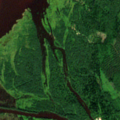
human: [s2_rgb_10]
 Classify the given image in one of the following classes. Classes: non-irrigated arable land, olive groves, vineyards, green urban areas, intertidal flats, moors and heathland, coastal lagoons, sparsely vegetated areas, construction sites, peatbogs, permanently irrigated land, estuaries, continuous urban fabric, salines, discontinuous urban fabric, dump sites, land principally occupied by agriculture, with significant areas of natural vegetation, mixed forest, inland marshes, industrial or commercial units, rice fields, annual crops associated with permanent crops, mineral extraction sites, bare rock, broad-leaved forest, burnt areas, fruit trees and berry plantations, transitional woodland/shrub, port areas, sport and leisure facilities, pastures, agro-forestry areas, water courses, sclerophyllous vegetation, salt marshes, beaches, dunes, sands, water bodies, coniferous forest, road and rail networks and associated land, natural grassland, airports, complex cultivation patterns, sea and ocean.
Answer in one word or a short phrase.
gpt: land principally occupied by agriculture, with significant areas of natural vegetation, broad-leaved forest, mixed forest, transitional woodland/shrub, water courses, sea and ocean